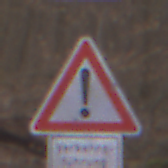
Verkehrszeichen: Gefahrenstelle
Zusatzzeichen unten: HinweisGeaenderteVorfahrtVerkehrsfuehrungVerkehrsregelung2
Umgebung: Outdoor, Nature
Tageszeit: MorningAfternoon
Wetter: Overcast
Licht: Natural
Jahreszeit: Autumn
Kontrast: LowContrast